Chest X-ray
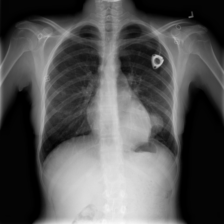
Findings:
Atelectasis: negative
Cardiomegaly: negative
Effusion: negative
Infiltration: negative
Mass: negative
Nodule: negative
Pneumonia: negative
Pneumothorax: negative
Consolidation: negative
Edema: negative
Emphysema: negative
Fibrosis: negative
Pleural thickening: negative
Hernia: negative